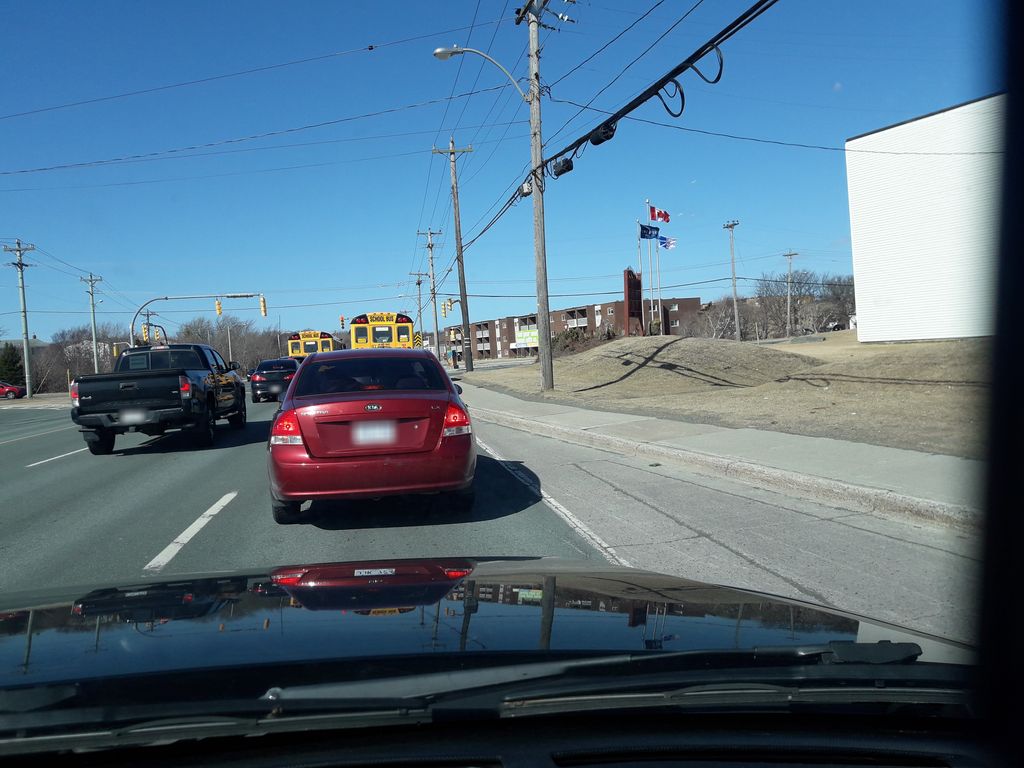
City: st_johns